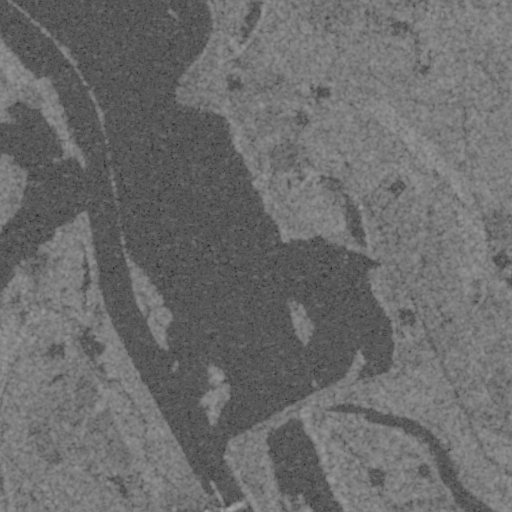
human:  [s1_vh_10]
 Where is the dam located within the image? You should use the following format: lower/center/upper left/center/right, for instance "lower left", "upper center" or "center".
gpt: The dam is located in the lower center of the image.
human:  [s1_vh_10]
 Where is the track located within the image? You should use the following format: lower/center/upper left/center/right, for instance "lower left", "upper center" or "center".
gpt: There is no track in the image.

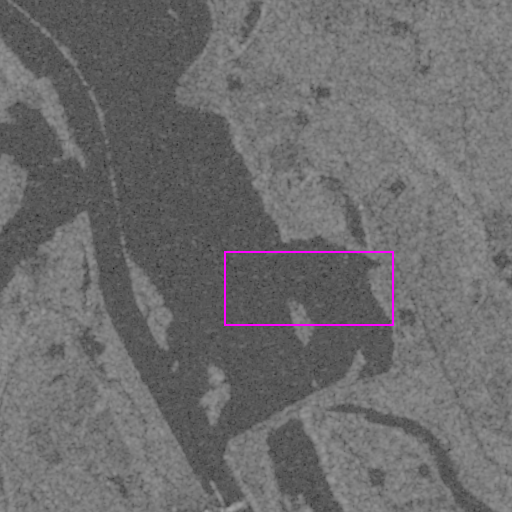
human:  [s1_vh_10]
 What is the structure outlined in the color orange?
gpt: There is no orange outline.
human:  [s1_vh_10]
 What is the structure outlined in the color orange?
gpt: There is no structure outlined in orange.